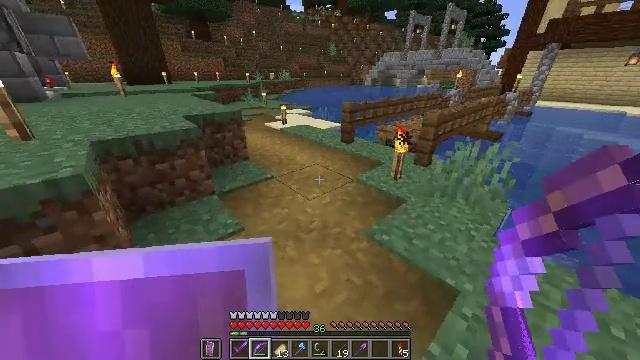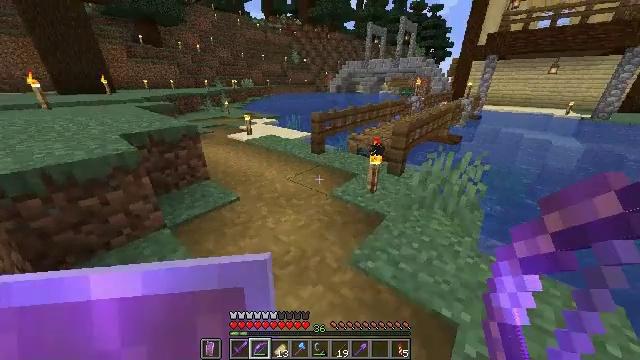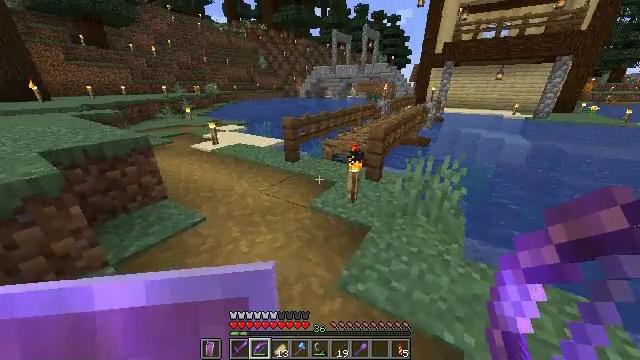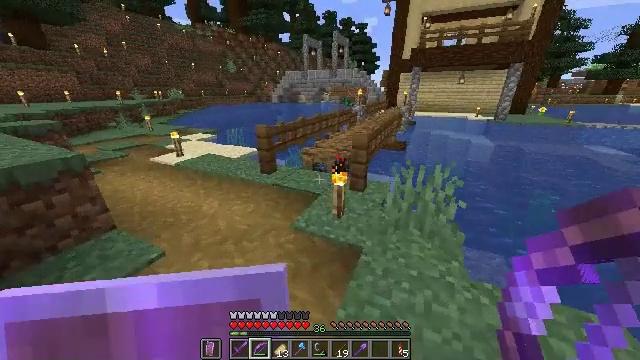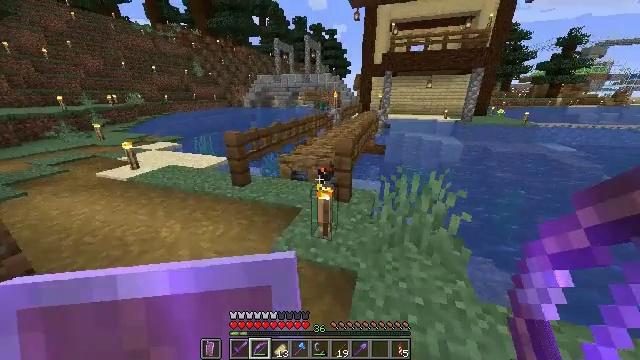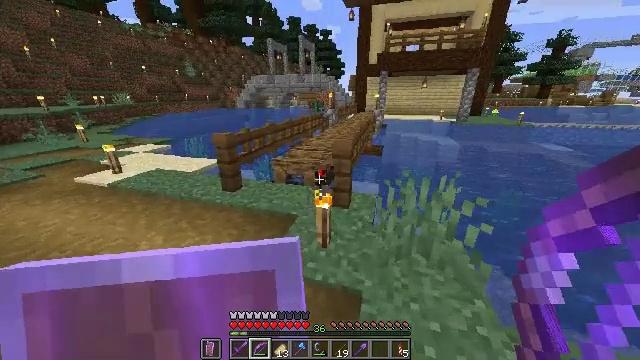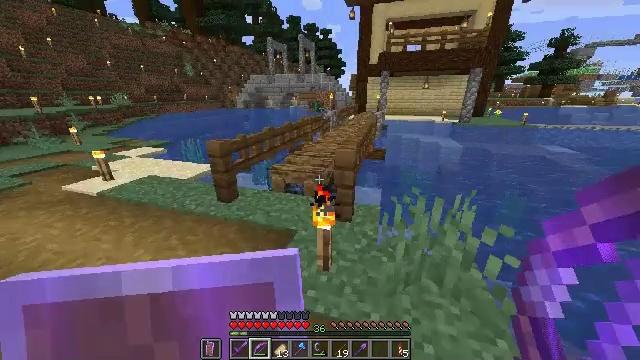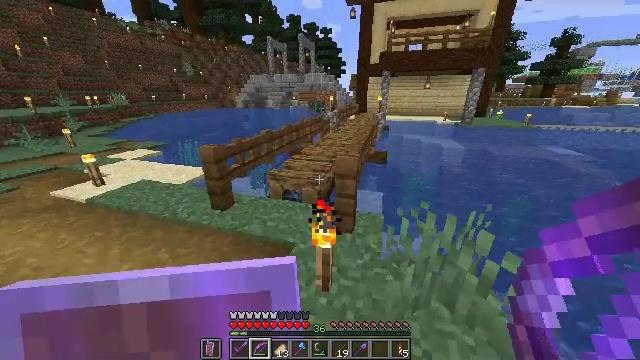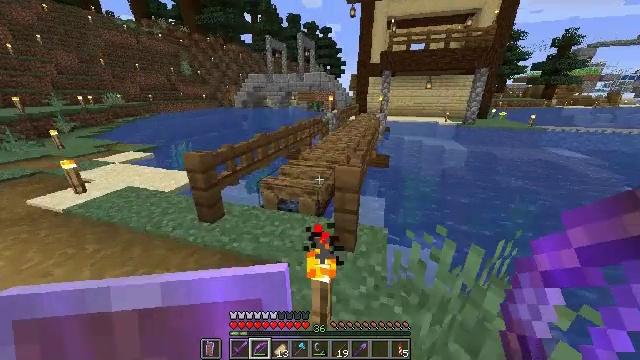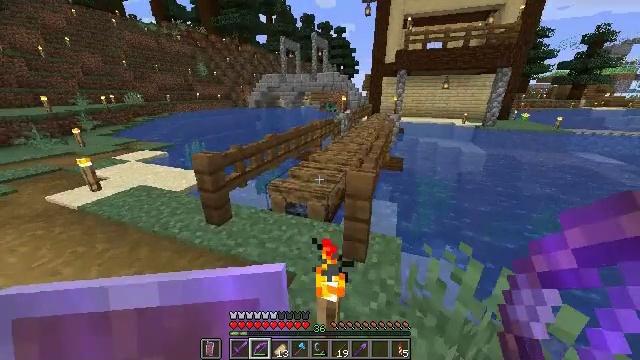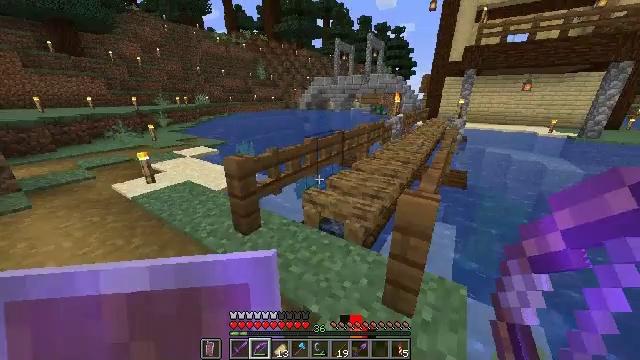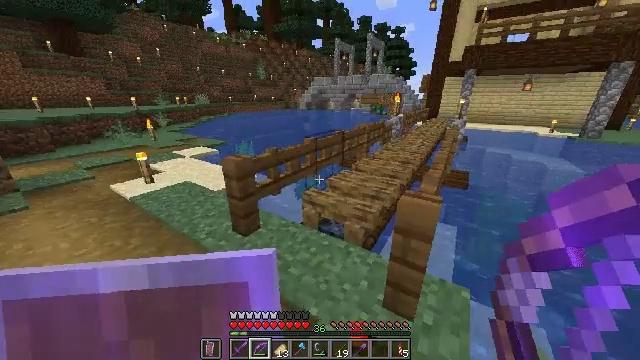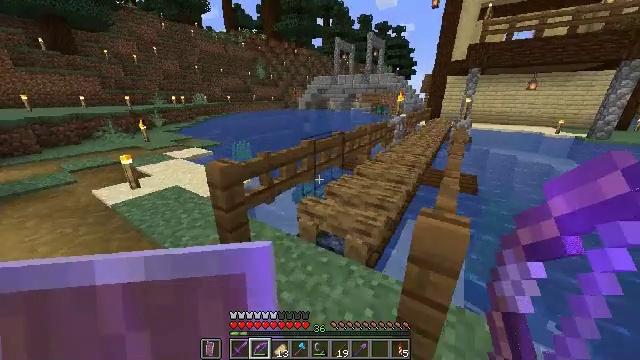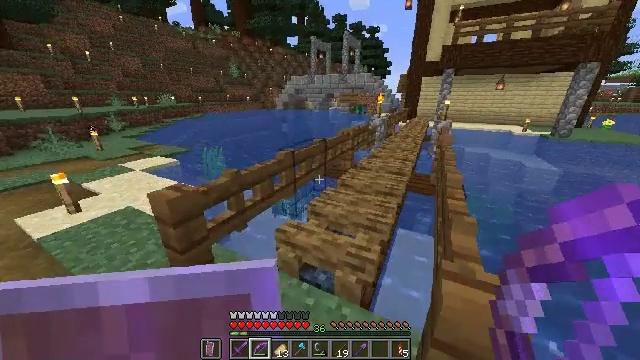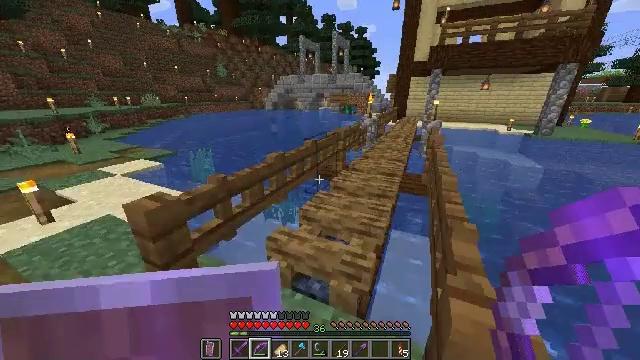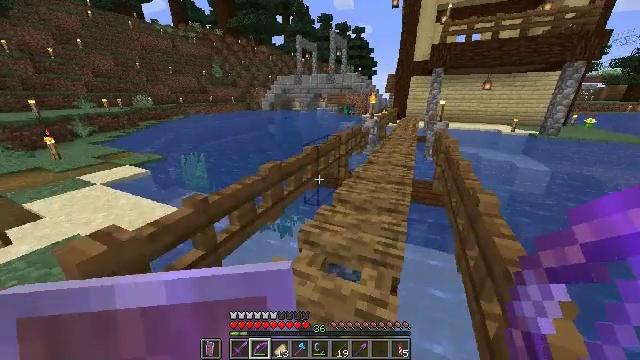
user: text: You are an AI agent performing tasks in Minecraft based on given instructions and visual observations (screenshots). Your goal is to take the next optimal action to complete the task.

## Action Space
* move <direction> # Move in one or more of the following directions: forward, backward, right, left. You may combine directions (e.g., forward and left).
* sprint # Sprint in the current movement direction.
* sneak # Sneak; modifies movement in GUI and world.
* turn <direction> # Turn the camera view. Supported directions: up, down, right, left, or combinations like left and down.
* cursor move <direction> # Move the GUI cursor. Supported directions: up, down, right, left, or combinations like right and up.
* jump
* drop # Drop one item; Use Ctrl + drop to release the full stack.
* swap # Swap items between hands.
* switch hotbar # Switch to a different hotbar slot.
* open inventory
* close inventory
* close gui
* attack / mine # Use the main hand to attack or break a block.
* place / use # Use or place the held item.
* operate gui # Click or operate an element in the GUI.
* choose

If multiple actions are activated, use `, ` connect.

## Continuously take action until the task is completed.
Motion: motion action
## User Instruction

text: Break the yellow shulker box to collect it.
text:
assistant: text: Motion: move forward, sprint, turn right and up
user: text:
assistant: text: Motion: move forward, sprint, turn right and up
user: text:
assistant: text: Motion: move forward, sprint, turn right and up
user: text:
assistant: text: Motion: move forward, sprint, turn right
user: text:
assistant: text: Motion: move forward, sprint, turn right
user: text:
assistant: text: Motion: move forward, sprint
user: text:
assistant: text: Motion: move forward, sprint
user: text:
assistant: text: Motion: move forward, sprint
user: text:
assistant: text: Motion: move forward, sprint, turn left
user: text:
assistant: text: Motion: move forward, sprint, turn left
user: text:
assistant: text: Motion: move forward, sprint
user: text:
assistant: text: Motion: move forward, sprint
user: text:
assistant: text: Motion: move forward, sprint, turn right
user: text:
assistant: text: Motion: move forward, sprint, turn right
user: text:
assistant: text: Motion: move forward, sprint
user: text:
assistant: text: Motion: move forward, sprint, turn right
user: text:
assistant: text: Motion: move forward, sprint, turn right and down
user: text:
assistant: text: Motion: move forward, sprint, turn right
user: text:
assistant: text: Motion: move forward, sprint
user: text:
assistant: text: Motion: move forward, sprint
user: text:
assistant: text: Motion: move forward, sprint, turn right
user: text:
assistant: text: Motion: move forward, sprint
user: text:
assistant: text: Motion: move forward, sprint
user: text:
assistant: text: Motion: move forward, sprint
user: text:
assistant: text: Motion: move forward, sprint, jump
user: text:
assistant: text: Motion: move forward, sprint, jump
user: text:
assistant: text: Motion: move forward, sprint, jump
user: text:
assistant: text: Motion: move forward, sprint, jump
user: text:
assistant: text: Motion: move forward, sprint
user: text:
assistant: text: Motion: move forward, sprint